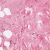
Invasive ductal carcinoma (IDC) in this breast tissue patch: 0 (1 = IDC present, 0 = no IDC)